【题型】解答题　【知识点】平面几何　【难度】easy
如图, 在矩形 $ABCD$ 中, 点 $E$ 在对角线 $AC$ 上, $AE < EC$, $BE = DE$。

(1) 求证：四边形 $ABCD$ 是正方形；

(2) 点 $F$ 在对角线 $AC$ 上, 且 $\angle ADF = \angle BEC$, 求证：$BE \cdot DF = EF \cdot AB$。
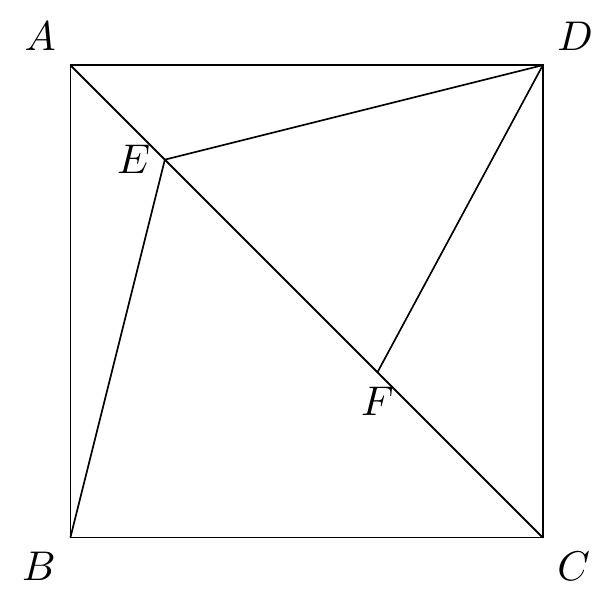
【解答】
解：(1)证明：如图, 连接 $BD$ 交 $AC$ 于点 $O$,

$\because$ 四边形 $ABCD$ 是矩形,

$\therefore BO = DO$,

$\because BE = DE$,

$\therefore AC$ 垂直平分 $BD$,

$\therefore AB = AD$,

$\therefore$ 四边形 $ABCD$ 是正方形；

(2)证明：如图, 连接 $BF$,

由(1)知：四边形 $ABCD$ 是正方形,

$\therefore AB = AD$, $\angle BAF = \angle DAF$,

在 $\triangle BAF$ 和 $\triangle DAF$ 中,

$\begin{cases}
AB = AD \\
\angle BAF = \angle DAF \\
AF = AF
\end{cases}$

$\therefore \triangle BAF \cong \triangle DAF (SAS)$,

$\therefore \angle AFB = \angle AFD$, 即 $\angle EFB = \angle DFA$,

$\because \angle ADF = \angle BEC$, 即 $\angle BEF = \angle ADF$,

$\therefore \triangle BEF \sim \triangle ADF$,

$\therefore \frac{BE}{AD} = \frac{EF}{DF}$,

$\therefore \frac{BE}{AB} = \frac{EF}{DF}$,

$\therefore BE \cdot DF = EF \cdot AB$。
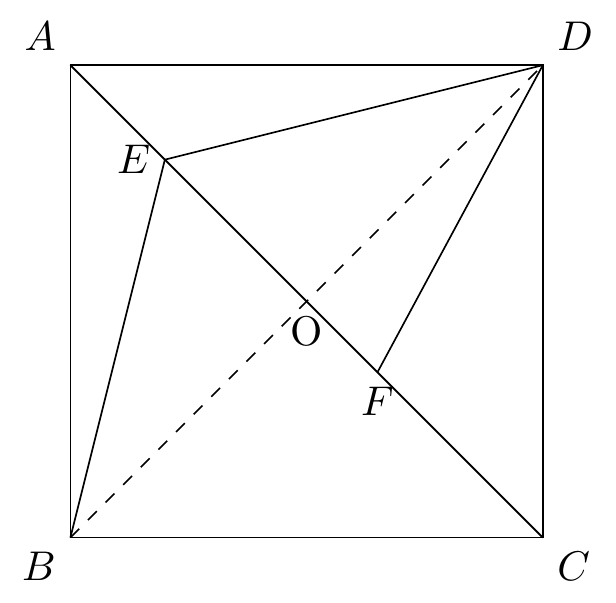
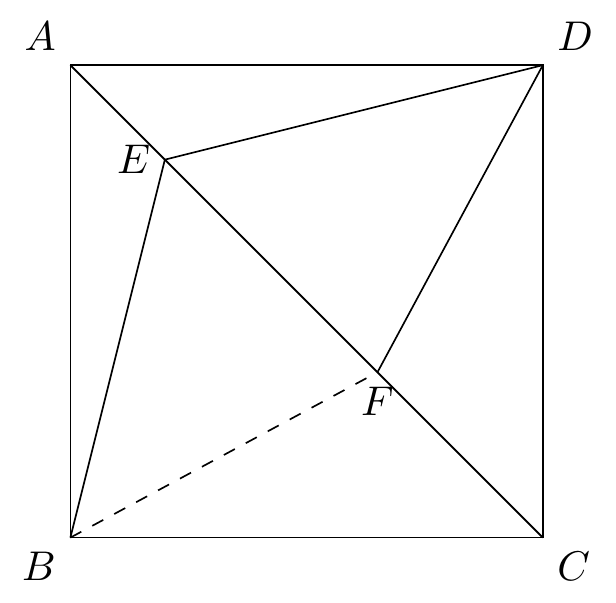